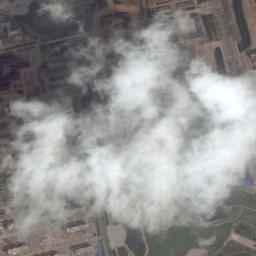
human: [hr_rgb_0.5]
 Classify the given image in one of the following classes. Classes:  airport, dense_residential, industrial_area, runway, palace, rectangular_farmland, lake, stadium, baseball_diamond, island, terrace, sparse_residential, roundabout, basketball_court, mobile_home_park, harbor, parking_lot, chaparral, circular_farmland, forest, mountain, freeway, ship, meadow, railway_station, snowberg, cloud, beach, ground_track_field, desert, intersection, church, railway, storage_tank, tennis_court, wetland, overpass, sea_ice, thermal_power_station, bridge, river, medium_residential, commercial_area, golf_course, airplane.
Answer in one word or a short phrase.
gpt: cloud